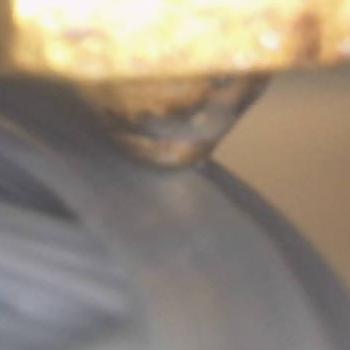
Flow rate: 252%